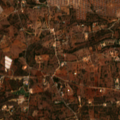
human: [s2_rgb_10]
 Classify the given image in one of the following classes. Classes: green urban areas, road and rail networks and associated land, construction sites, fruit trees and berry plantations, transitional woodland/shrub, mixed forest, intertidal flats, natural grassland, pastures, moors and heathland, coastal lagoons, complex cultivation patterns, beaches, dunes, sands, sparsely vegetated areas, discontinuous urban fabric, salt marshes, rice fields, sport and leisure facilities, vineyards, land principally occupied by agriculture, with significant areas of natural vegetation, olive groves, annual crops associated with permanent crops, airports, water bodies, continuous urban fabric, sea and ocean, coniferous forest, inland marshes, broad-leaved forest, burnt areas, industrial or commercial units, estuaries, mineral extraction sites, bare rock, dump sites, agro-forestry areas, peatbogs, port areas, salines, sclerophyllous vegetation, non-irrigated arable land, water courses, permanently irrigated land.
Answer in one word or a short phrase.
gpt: olive groves, annual crops associated with permanent crops, land principally occupied by agriculture, with significant areas of natural vegetation